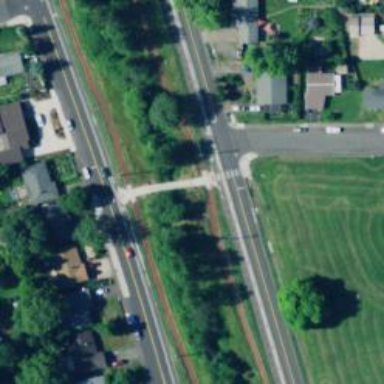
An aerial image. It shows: Unmarked road crossing.